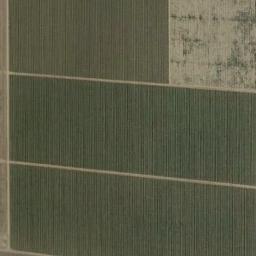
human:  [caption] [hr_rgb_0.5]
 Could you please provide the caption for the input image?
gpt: Several green rectangular farmlands are arranged in neat rows .

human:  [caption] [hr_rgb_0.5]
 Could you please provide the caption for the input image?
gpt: There are some light green and bare rectangular farmland .

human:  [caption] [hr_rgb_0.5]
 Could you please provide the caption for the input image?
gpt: Four neatly arranged green and khaki mixed rectangular farm fields .

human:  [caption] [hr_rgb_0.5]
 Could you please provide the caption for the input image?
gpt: Several dirt roads are in rectangular farmlands .

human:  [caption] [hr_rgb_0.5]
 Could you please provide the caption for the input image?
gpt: There are two paths between the green rectangular farmlands .